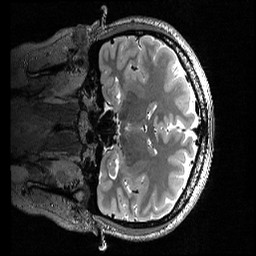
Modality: T2w
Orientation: coronal
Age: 22
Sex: female
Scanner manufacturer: siemens
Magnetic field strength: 3 T
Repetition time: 3.2 s
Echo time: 0.56 s